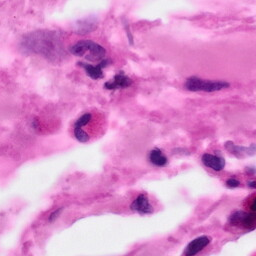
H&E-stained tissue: Pancreatic